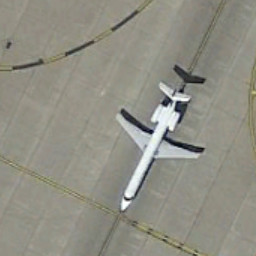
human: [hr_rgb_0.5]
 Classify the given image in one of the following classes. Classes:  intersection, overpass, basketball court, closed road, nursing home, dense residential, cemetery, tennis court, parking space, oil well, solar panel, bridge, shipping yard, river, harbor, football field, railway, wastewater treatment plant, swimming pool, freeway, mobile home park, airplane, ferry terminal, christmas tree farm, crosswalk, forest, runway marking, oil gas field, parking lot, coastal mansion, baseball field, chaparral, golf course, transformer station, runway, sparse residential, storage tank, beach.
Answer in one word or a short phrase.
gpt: airplane